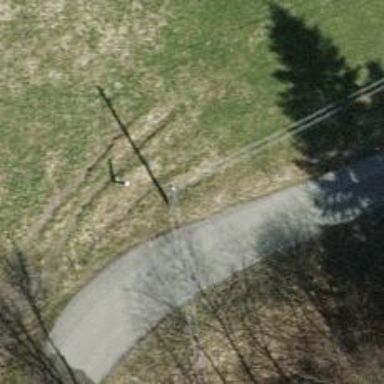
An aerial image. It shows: Power pole.